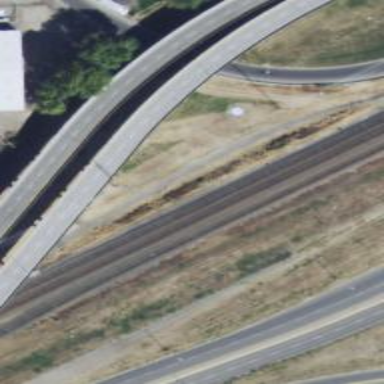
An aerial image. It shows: Primary highway bridge over expressway.